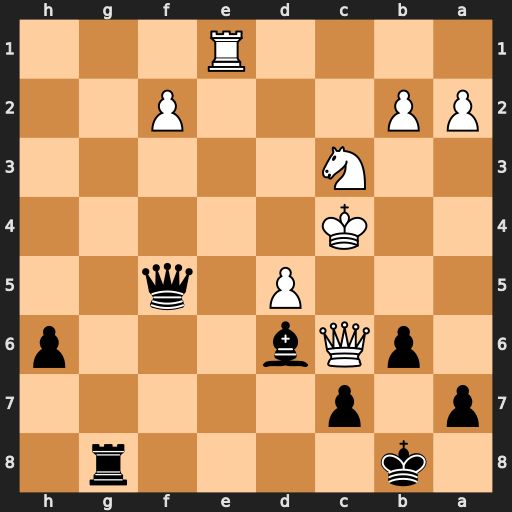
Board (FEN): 1k4r1/p1p5/1pQb3p/3P1q2/2K5/2N5/PP3P2/4R3
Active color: b
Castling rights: -
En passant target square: -
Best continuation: Rg4+ Kb3 Rb4+